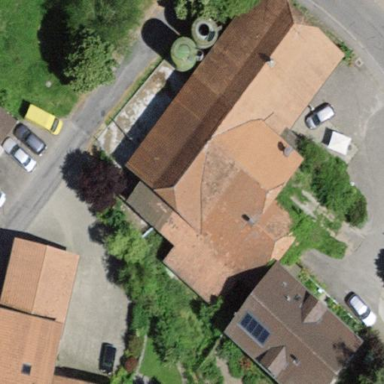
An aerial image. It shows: Farm building.